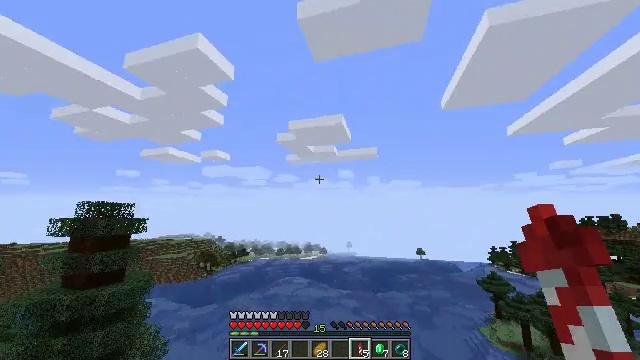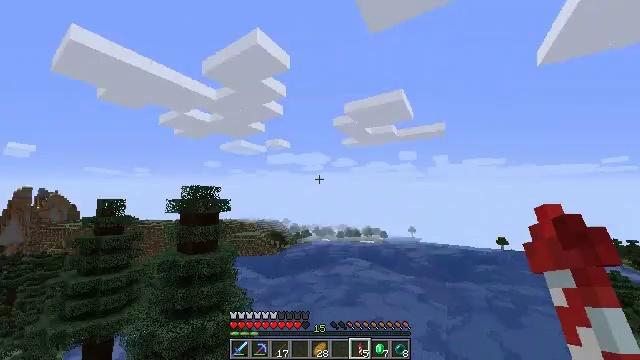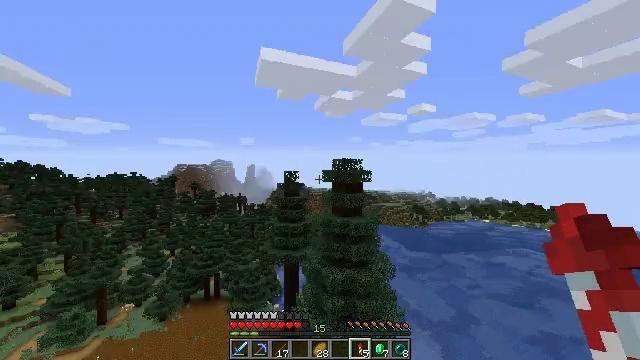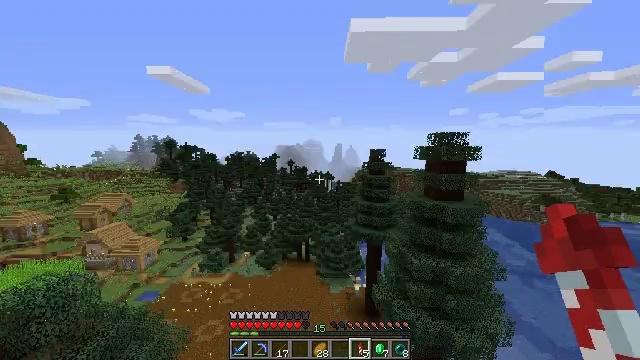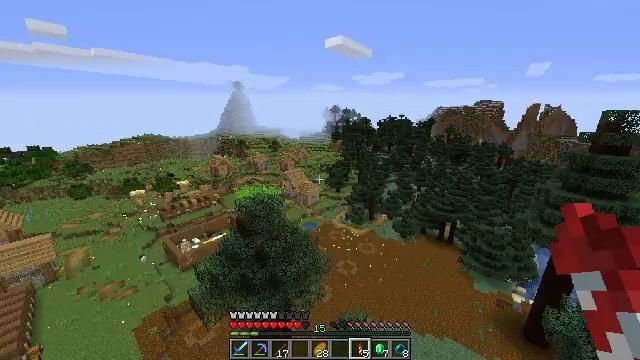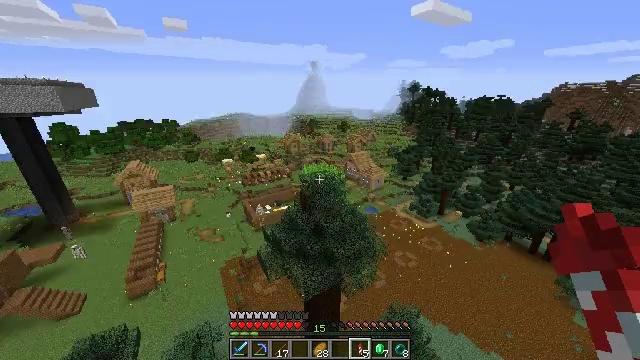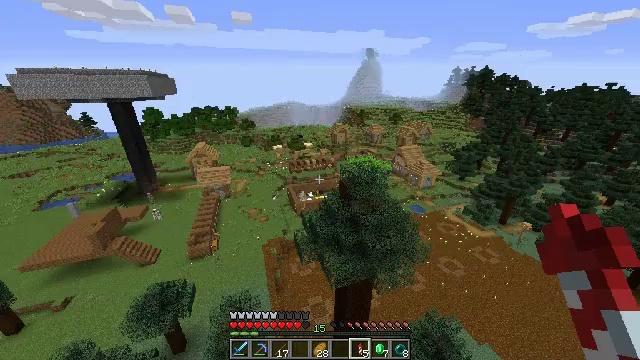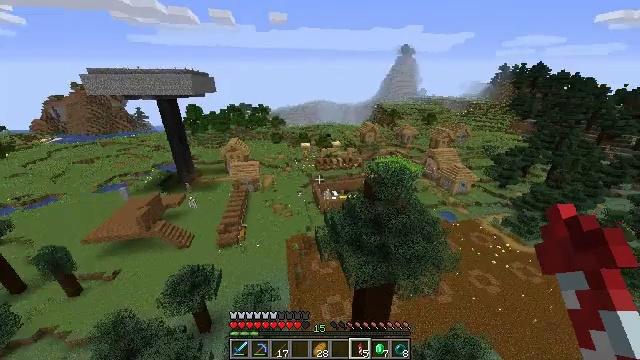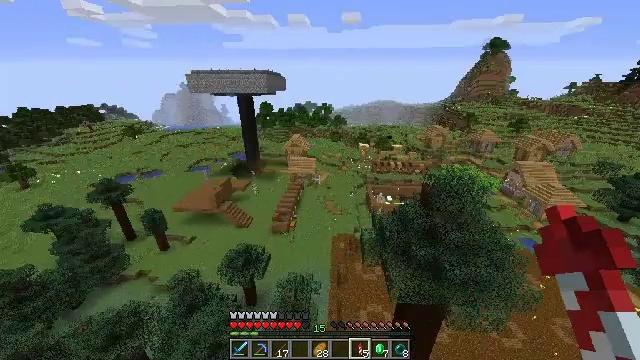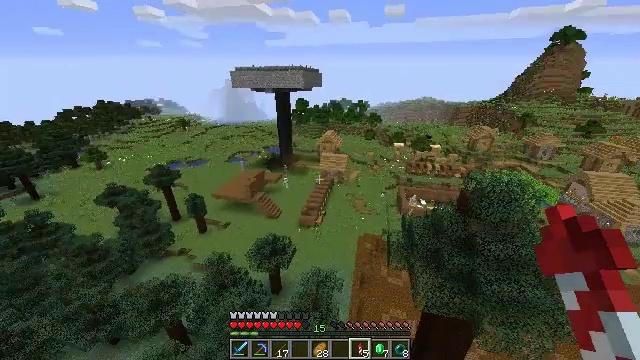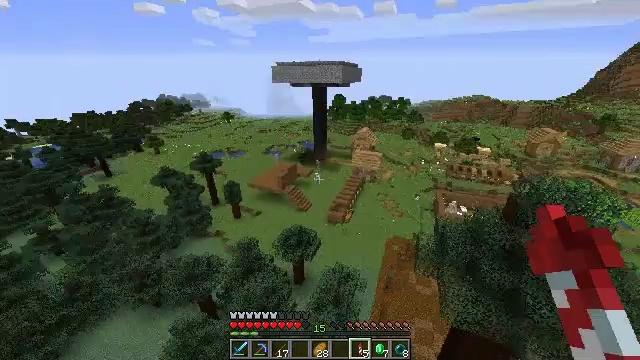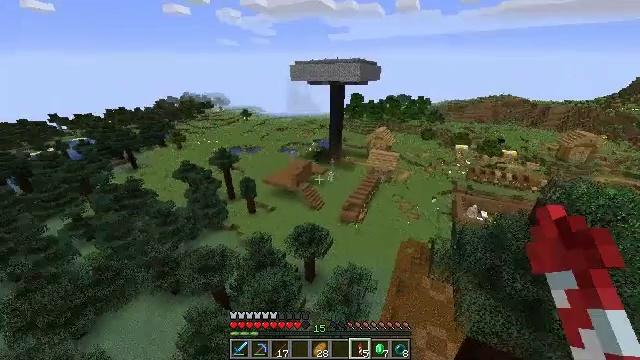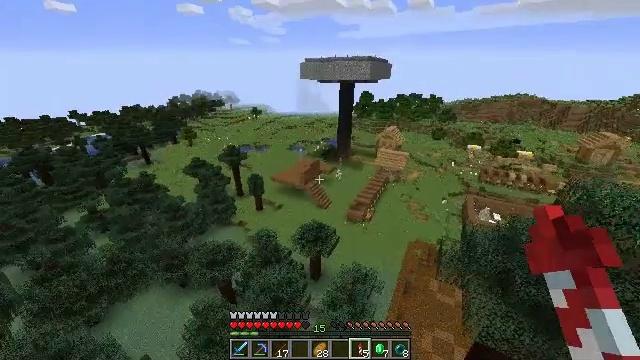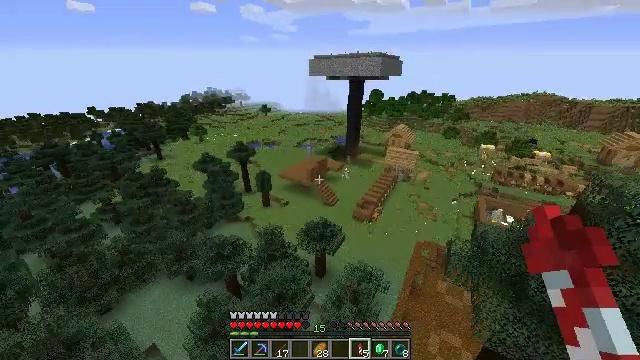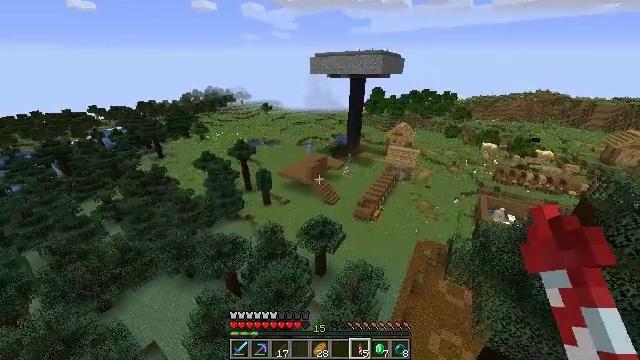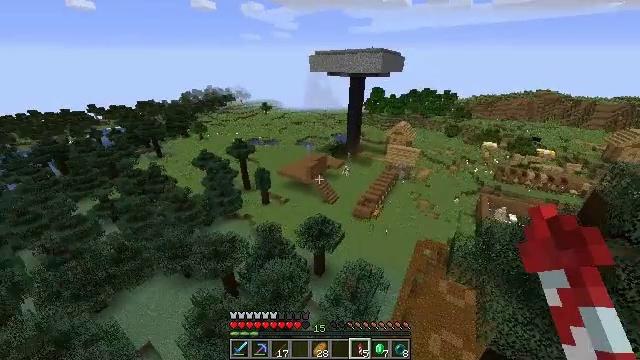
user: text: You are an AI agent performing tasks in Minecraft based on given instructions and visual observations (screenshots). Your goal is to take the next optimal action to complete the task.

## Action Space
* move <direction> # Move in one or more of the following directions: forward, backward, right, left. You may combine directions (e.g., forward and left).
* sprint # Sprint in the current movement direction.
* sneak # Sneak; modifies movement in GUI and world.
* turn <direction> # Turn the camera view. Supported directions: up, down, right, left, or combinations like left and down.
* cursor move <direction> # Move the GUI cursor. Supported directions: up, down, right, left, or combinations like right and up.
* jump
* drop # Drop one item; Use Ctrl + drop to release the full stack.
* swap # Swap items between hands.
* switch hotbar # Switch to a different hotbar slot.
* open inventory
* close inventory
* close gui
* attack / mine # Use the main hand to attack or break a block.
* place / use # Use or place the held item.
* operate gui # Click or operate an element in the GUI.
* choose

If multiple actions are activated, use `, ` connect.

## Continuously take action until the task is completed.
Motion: motion action
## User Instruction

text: Punch the spruce leaves to get saplings.
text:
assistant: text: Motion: move forward, sprint, turn left and down, jump
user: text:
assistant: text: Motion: move forward, sprint, turn left and down, jump
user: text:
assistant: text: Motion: move forward, sprint, turn left and down, jump
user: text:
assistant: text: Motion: move forward, sprint, turn left and down, jump
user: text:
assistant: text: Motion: move forward, sprint, turn left and down, jump
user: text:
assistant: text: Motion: move forward, sprint, turn left and down, jump
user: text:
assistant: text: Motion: move forward, sprint, turn left, jump
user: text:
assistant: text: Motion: move forward, sprint, turn left, jump
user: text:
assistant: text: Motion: move forward, sprint, turn left, jump
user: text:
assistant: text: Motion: move forward, sprint, turn left, jump
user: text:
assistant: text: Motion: move forward, sprint, turn left, jump
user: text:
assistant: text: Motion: move forward, sprint, turn left, jump
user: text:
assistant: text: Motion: move forward, sprint, turn left, jump
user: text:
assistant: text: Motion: move forward, sprint, jump
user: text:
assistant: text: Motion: move forward, sprint, jump
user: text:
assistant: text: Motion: move forward, sprint, turn right, jump
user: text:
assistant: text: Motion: move forward, sprint, turn right, jump
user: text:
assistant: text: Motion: move forward, sprint, turn right, jump
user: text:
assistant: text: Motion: move forward, sprint, turn right and up, jump
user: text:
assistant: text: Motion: move forward, sprint, turn right and up, jump
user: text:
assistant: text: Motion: move forward, sprint, turn right and up, jump
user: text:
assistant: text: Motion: move forward, sprint, turn right and up, jump
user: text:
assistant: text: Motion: move forward, sprint, turn up, jump
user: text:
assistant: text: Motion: move forward, sprint, turn left and up, jump
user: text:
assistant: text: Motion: move forward, sprint, turn left, jump
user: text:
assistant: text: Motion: move forward, sprint, turn left and up, jump
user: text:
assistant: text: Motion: move forward, sprint, turn left, jump
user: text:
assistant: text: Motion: move forward, sprint, turn left, jump
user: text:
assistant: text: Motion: move forward, sprint, turn left, jump
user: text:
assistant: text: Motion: move forward, sprint, turn left, jump